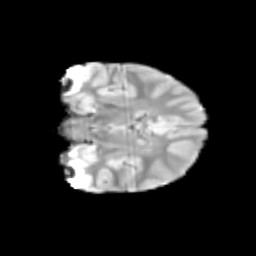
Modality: T2w
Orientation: coronal
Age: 11
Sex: female
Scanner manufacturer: siemens
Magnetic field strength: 3 T
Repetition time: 3.8 s
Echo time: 0.07 s